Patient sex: M
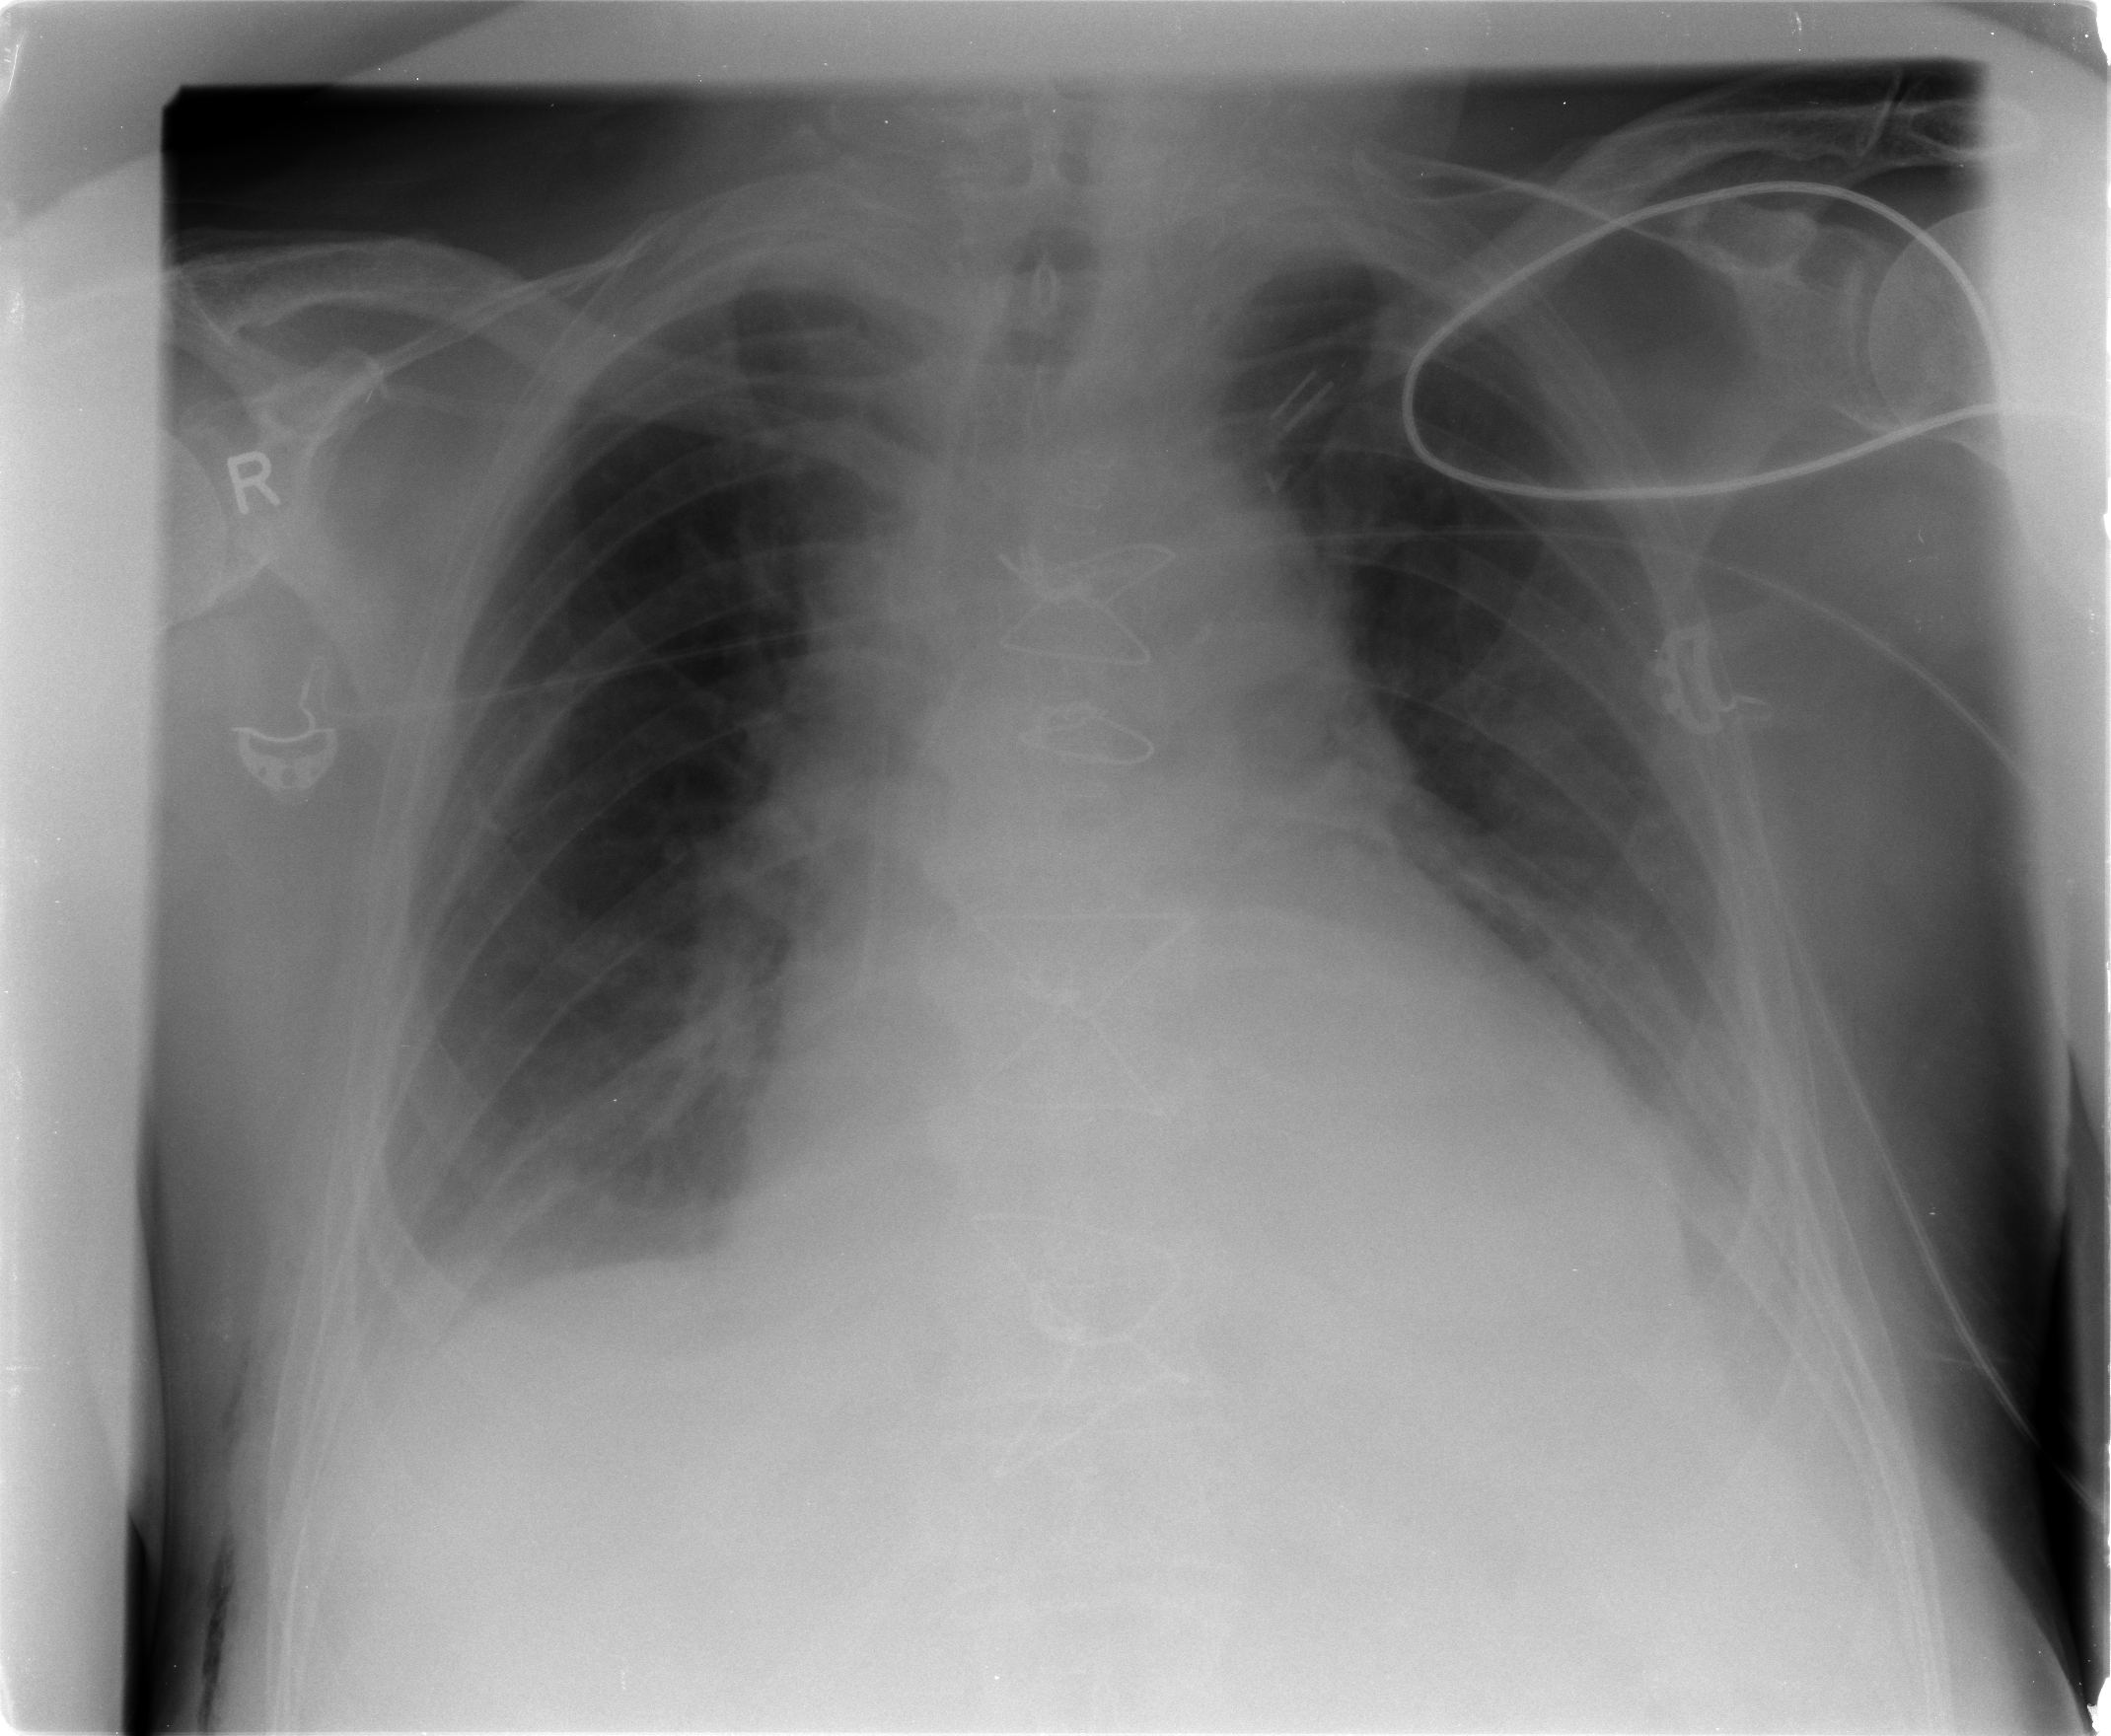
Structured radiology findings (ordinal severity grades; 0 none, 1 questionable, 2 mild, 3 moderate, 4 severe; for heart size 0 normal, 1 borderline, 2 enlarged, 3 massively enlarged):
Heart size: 2
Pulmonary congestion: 2
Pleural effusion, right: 1
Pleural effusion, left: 2
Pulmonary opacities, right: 0
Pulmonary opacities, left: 0
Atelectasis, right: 2
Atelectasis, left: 2